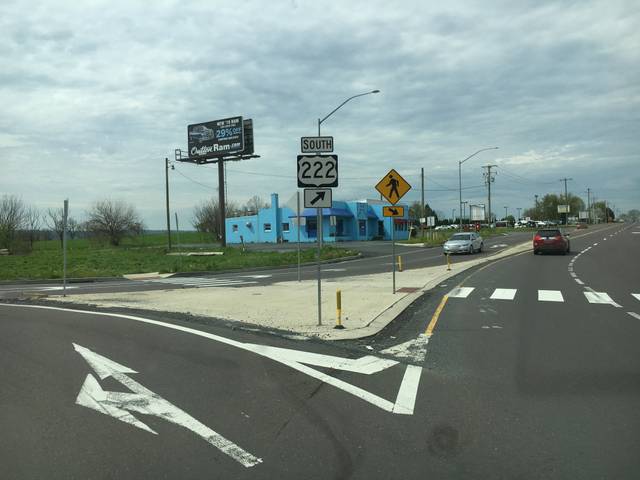
Region: United States
Coordinates: 40.486, -75.839